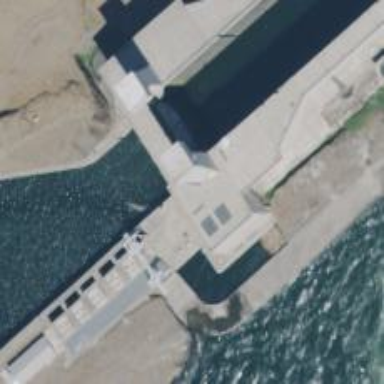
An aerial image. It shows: Dam along waterway.